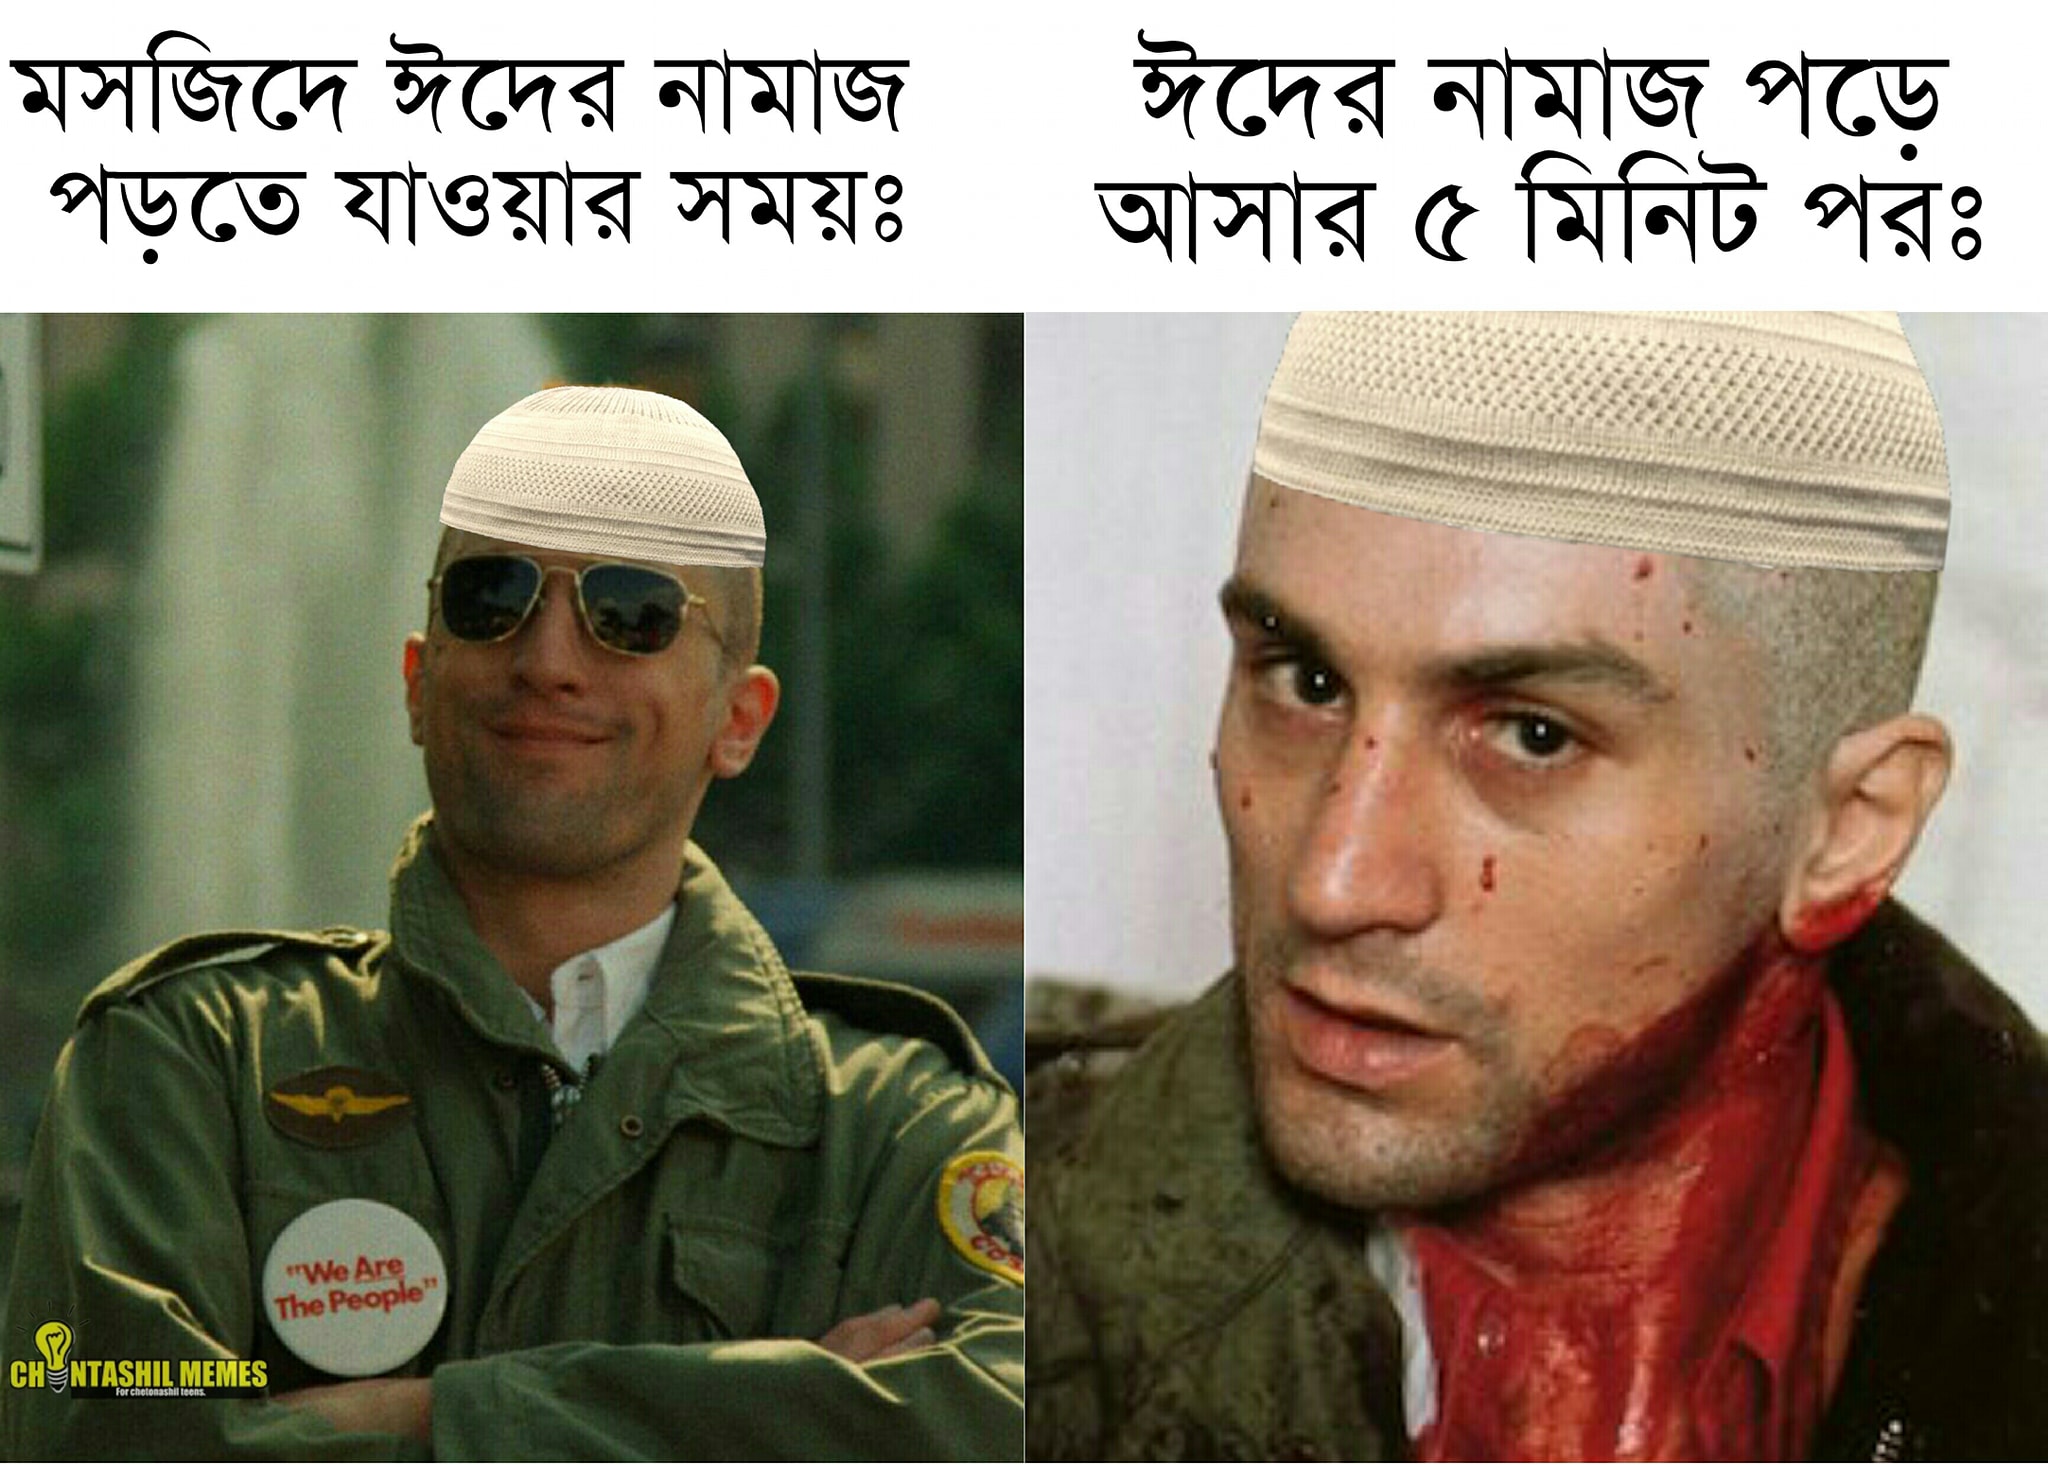
Caption: মসজিদে ঈদের নামাজ পড়তে যাওয়ার সময়ঃ      ঈদের নামাজ পড়ে আসার ৫ মিনিট পরঃ
Label: non-hate